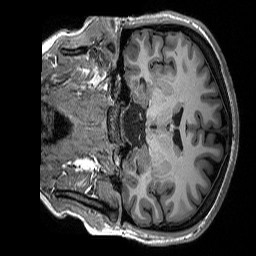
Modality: T1w
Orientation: coronal
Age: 24
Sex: female
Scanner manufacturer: siemens
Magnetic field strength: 3 T
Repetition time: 2.3 s
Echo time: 0.00298 s